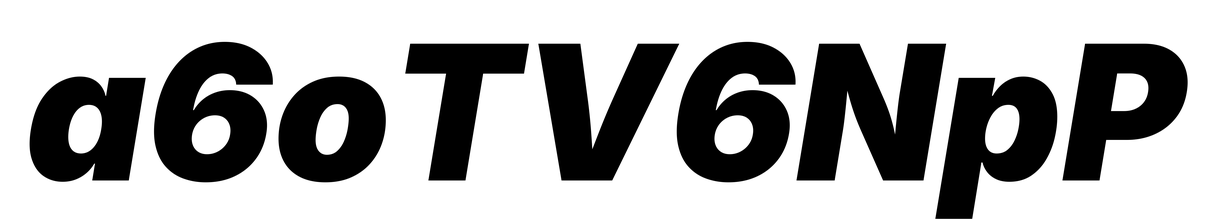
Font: Inter-Italic_Black_Italic